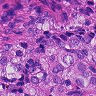
Metastatic tissue present: yes